Interaction volume radius: 10 \u00c5
Interaction volume height: 20 \u00c5
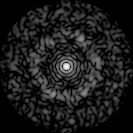
Disorder parameter: 0.8292